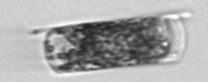
Label: Hemiaulus